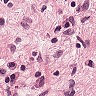
Metastatic tissue present: no